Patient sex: F
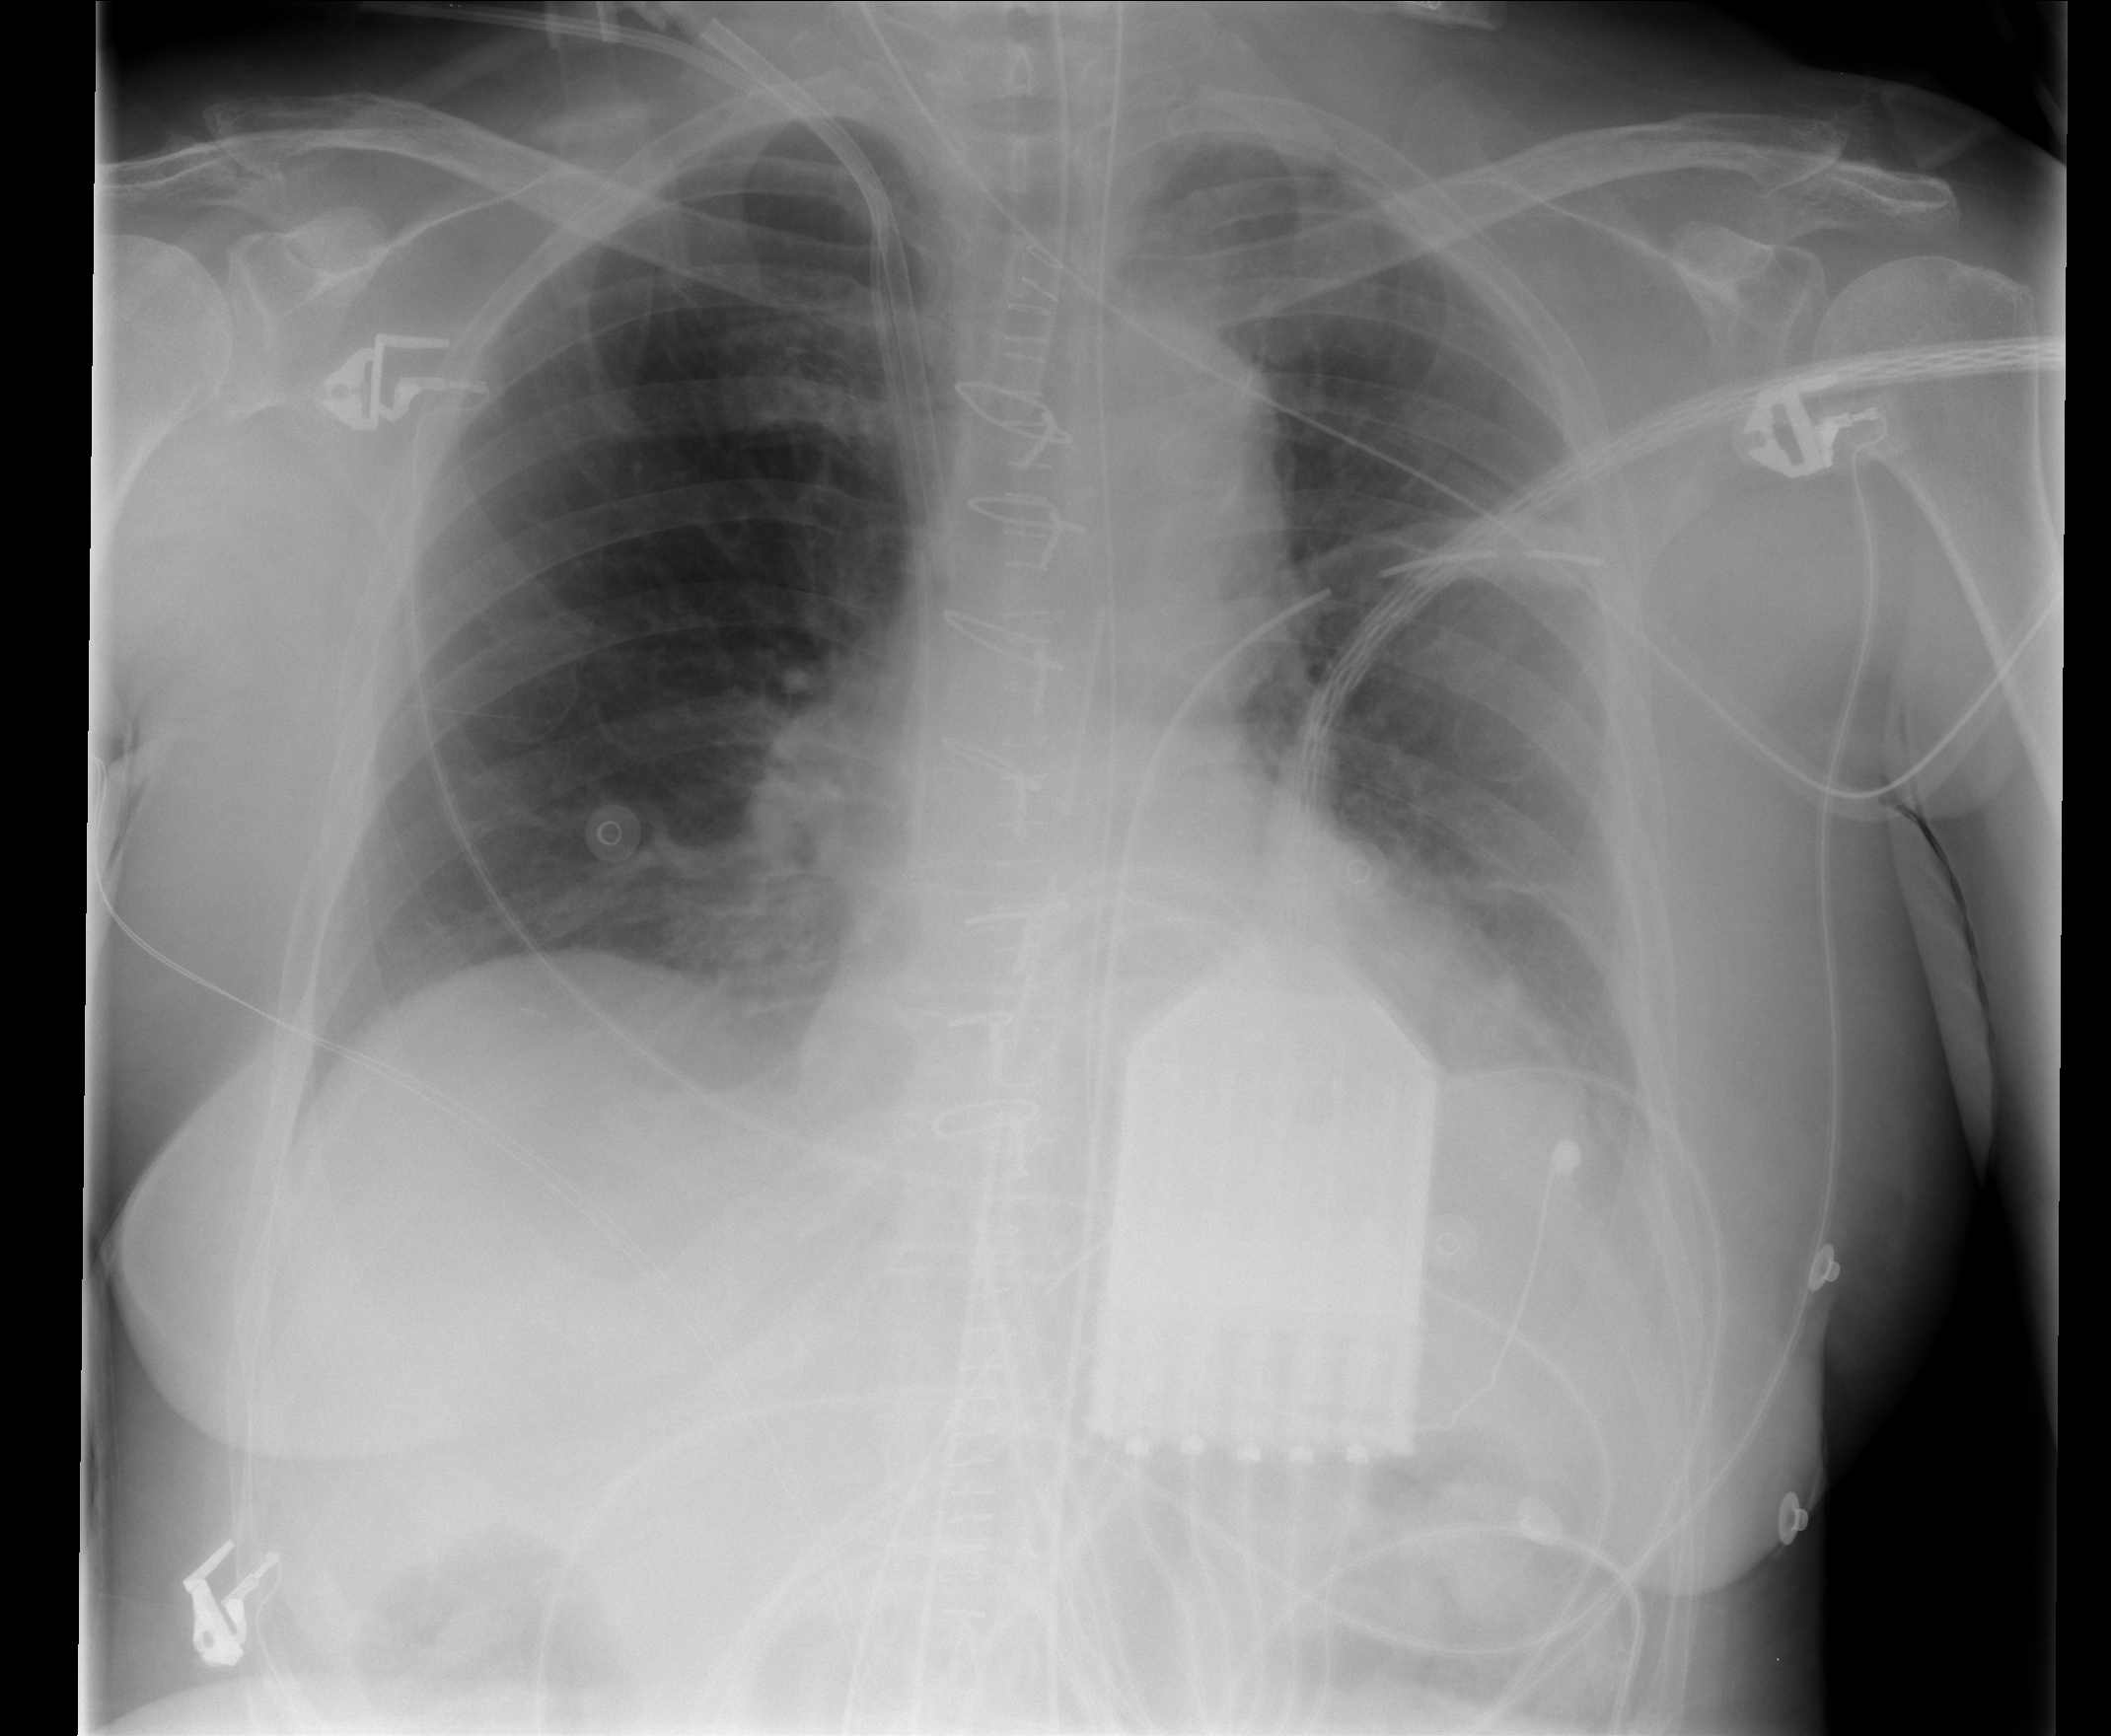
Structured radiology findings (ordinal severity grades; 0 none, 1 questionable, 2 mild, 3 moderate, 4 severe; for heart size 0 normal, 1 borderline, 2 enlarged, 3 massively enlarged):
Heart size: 0
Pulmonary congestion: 0
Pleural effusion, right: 1
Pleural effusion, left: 2
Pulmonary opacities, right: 0
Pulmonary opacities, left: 0
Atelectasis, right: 2
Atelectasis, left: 2